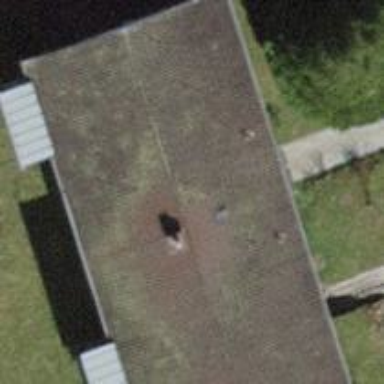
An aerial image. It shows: Pitched roof building.